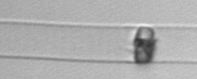
Label: Dactyliosolen_blavyanus